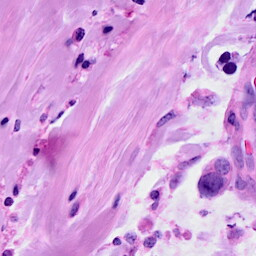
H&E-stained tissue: Breast